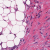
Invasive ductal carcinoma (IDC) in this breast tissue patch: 0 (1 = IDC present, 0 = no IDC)